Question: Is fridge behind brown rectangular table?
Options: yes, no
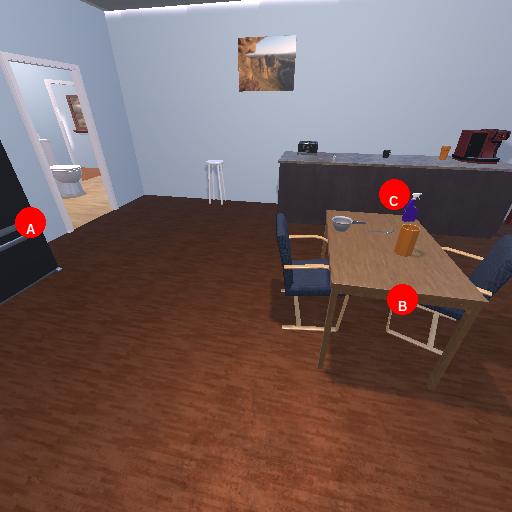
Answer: yes